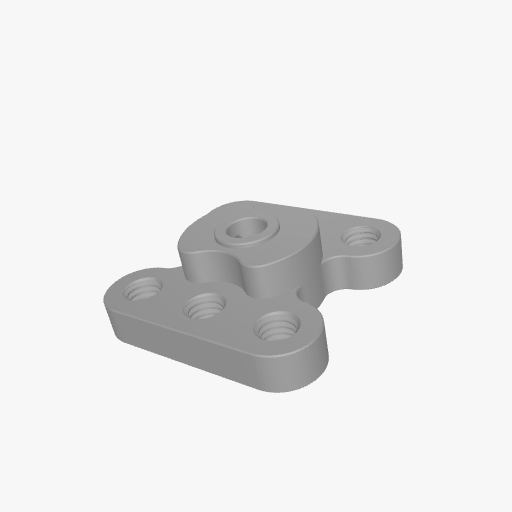
Part: SetScrewHub4ID